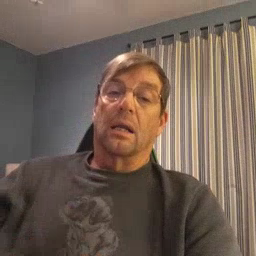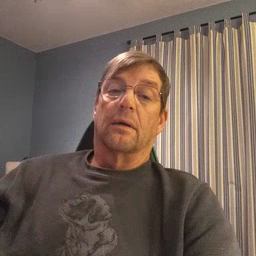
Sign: hot